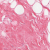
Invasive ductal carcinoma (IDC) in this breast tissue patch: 0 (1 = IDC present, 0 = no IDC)